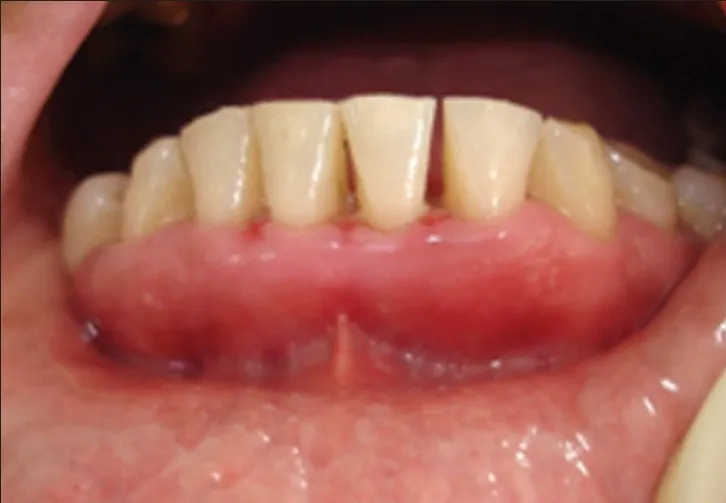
After 3 days, case 1.
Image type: medical_photograph (other_medical_photograph)